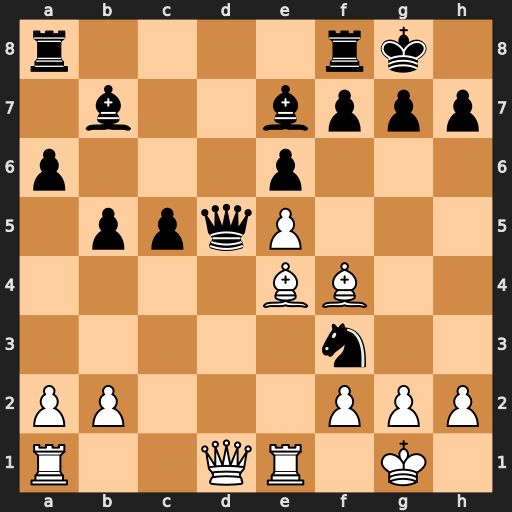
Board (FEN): r4rk1/1b2bppp/p3p3/1ppqP3/4BB2/5n2/PP3PPP/R2QR1K1
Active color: w
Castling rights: -
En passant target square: -
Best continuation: Qxf3 Qxe4 Rxe4